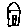
Label: house